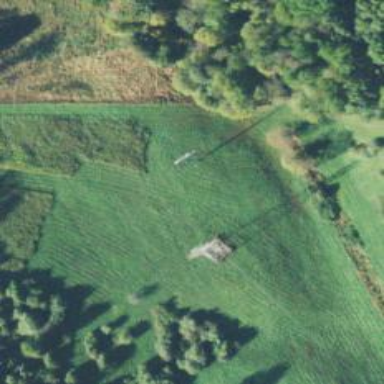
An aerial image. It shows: H-frame power tower with distinctive design.